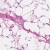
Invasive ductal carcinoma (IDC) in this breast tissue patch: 0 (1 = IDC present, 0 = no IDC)